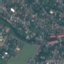
Land use / land cover: Residential